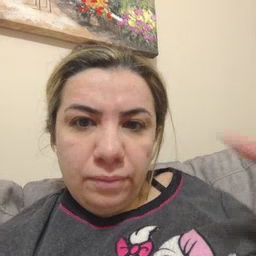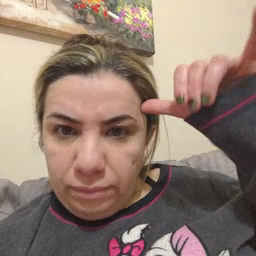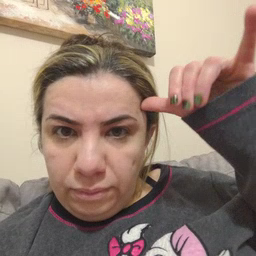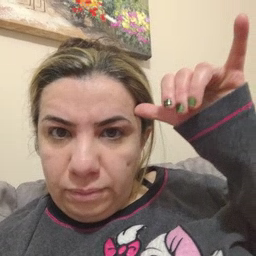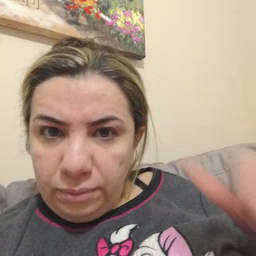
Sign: cow